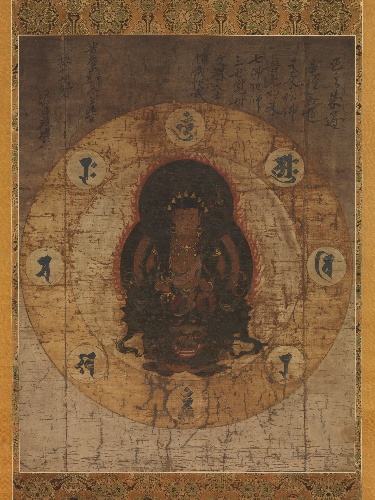
Title: 八字文殊菩薩像|Monju Bosatsu with Eight Sacred Sanskrit Syllables
Date: mid- to late 14th century
Object type: Hanging scroll
Classification: Paintings
Medium: Hanging scroll; ink and color on silk
Culture: Japan
Period: Nanbokuchō period (1336–92)
Dimensions: Overall: 40 7/8 x 25 1/8 in. (103.8 x 63.8 cm)
Department: Asian Art
Credit line: Rogers Fund, 1912
Accession year: 1912
Repository: Metropolitan Museum of Art, New York, NY
Tags: Buddhism|Lions|Bodhisattvas